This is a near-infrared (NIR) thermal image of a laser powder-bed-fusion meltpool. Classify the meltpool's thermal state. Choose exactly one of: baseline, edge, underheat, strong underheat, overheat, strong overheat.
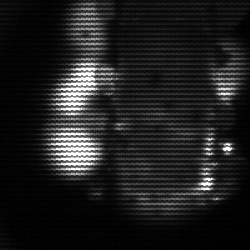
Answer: strong underheat